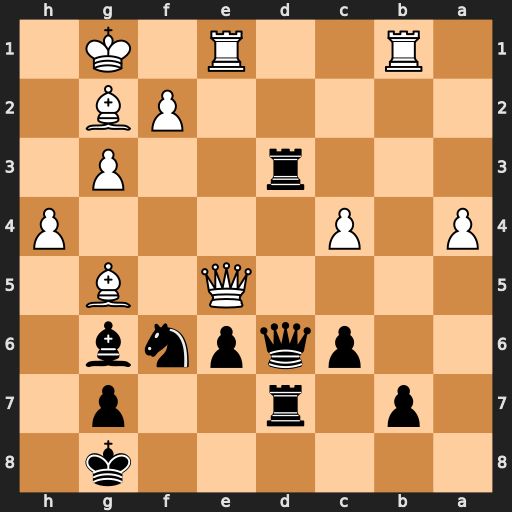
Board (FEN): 6k1/1p1r2p1/2pqpnb1/4Q1B1/P1P4P/3r2P1/5PB1/1R2R1K1
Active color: b
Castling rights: -
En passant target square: -
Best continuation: Qxe5 Rxe5 Rd1+ Rxd1 Rxd1+